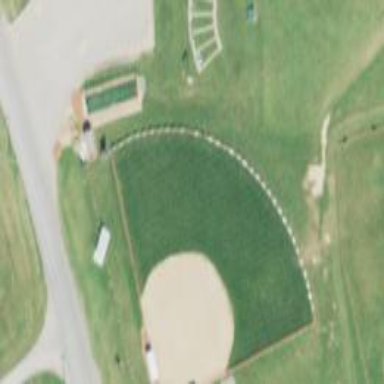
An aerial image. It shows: Baseball pitch for leisure land activities.